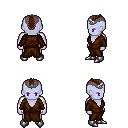
a pixel art fantasy rpg character, male body template, dark elf, purple skin, brown robe, gold greaves, brown short mohawk hairstyle, iron tiara, metal boots, four views (front, back, left, right), 2x2 character sprite sheet, small pixel art, hard edges, no anti-aliasing